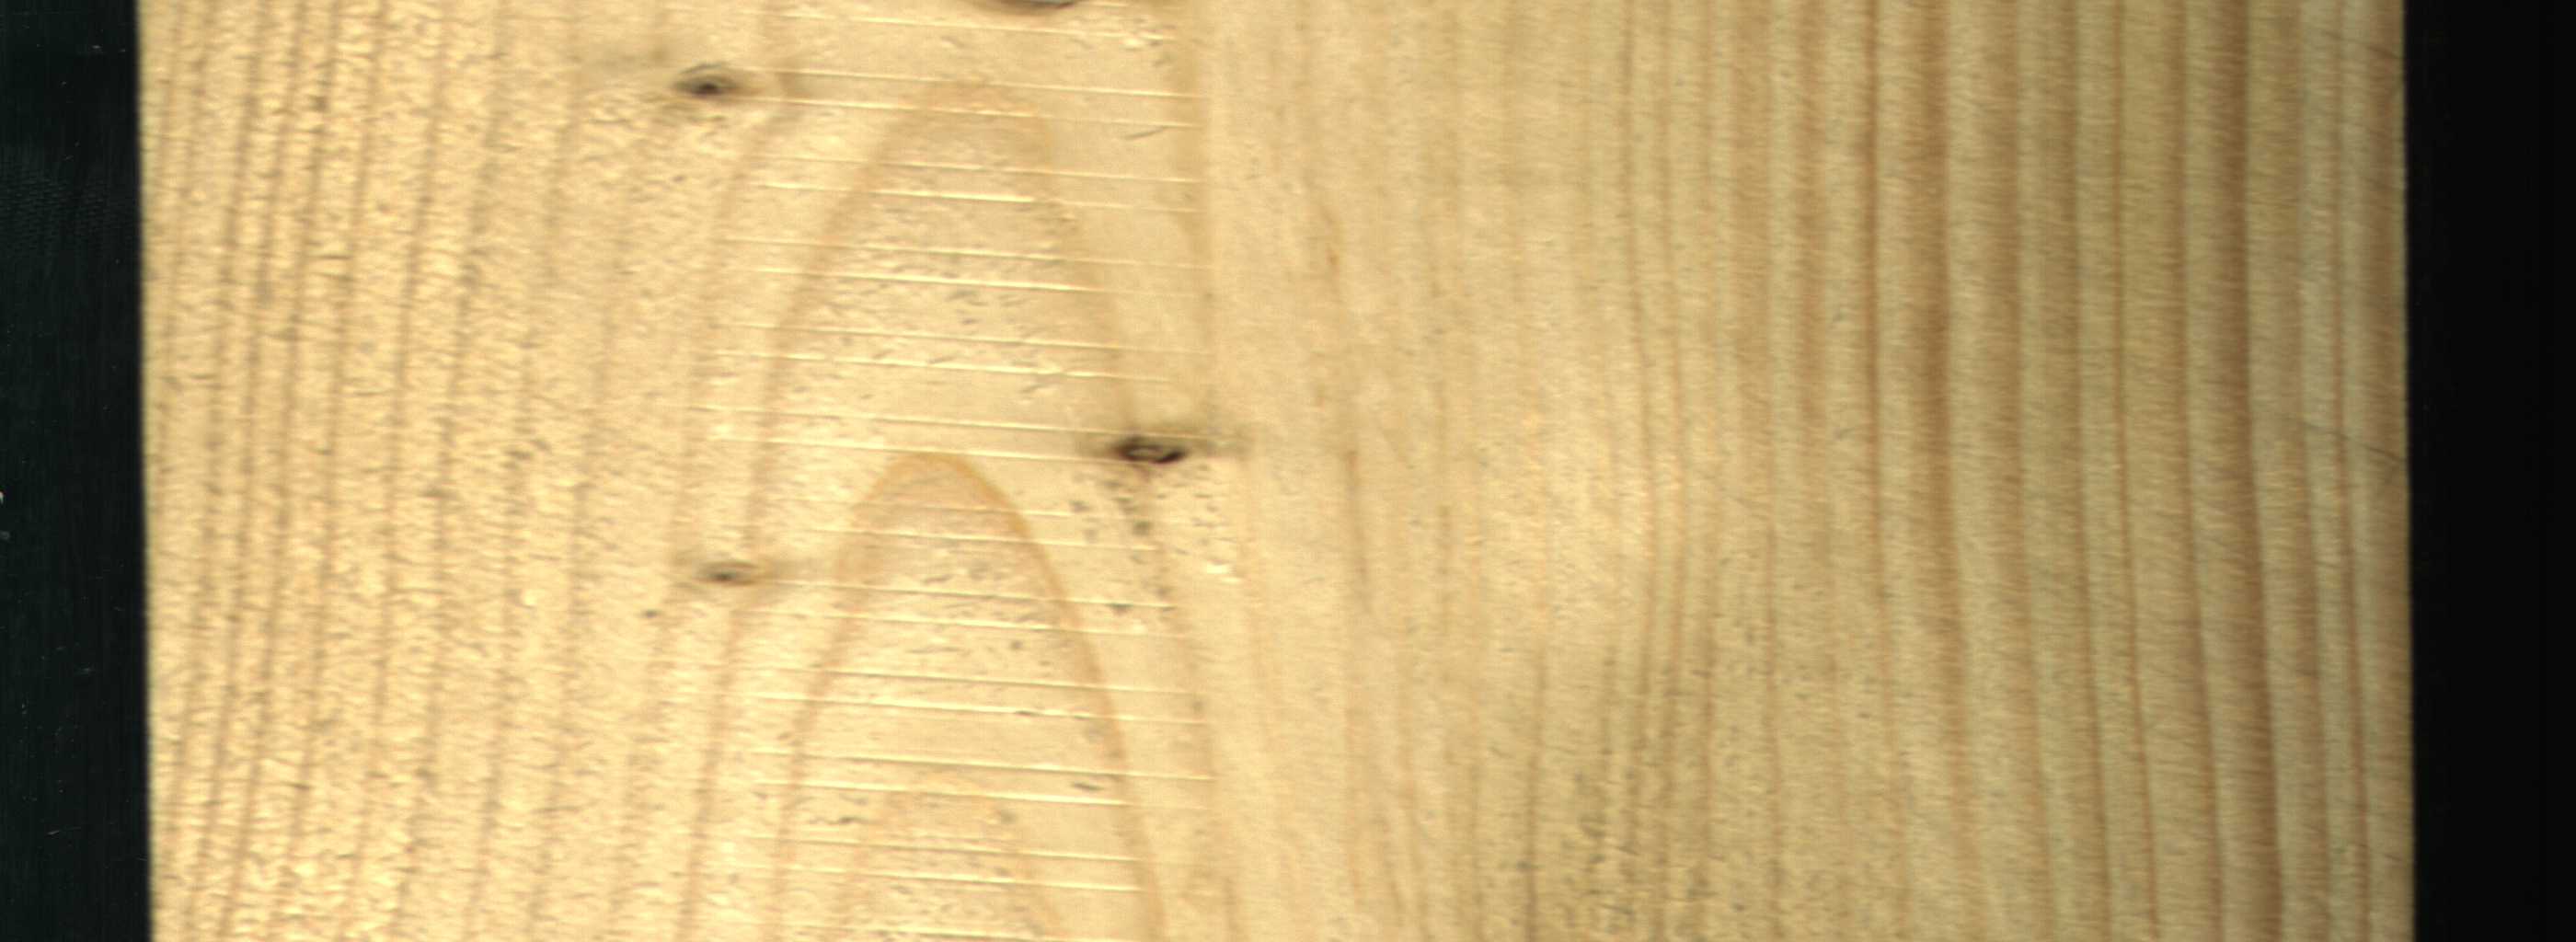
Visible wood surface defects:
Live_Knot
Live_Knot
Live_Knot
Live_Knot